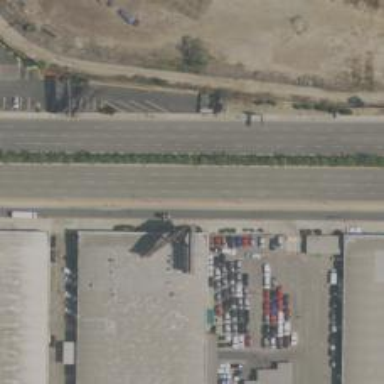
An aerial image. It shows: Car rental service.